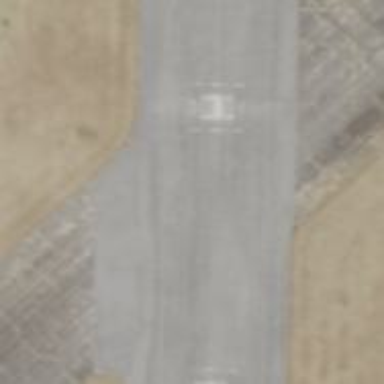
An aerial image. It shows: Runway surface made of asphalt at airport.